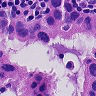
Metastatic tissue present: yes